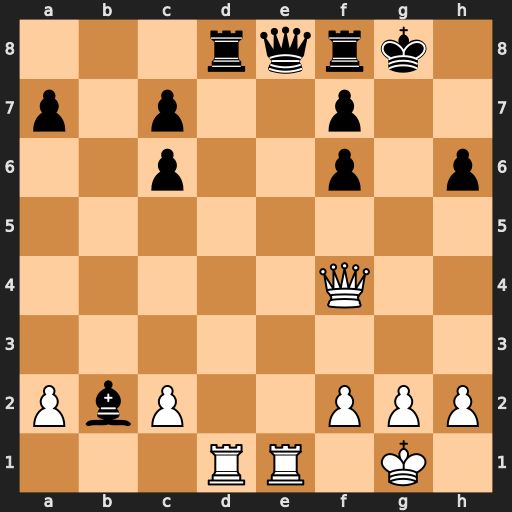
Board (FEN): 3rqrk1/p1p2p2/2p2p1p/8/5Q2/8/PbP2PPP/3RR1K1
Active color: w
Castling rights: -
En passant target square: -
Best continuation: Qg4+ Kh8 Rxe8 Rxd1+ Qxd1